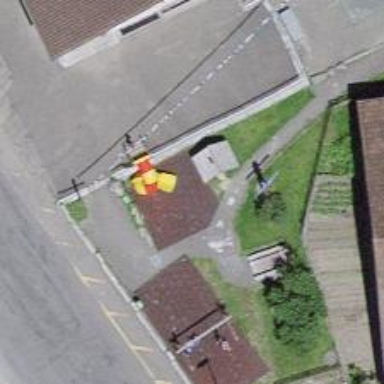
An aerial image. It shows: Playground area for leisure activities on the land.